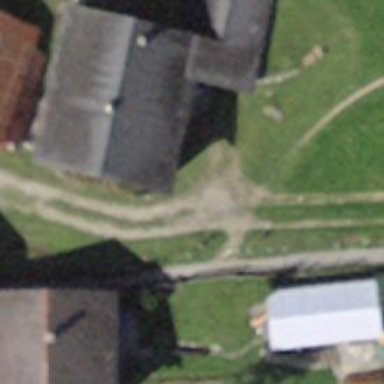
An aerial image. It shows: Guidepost in small hamlet.